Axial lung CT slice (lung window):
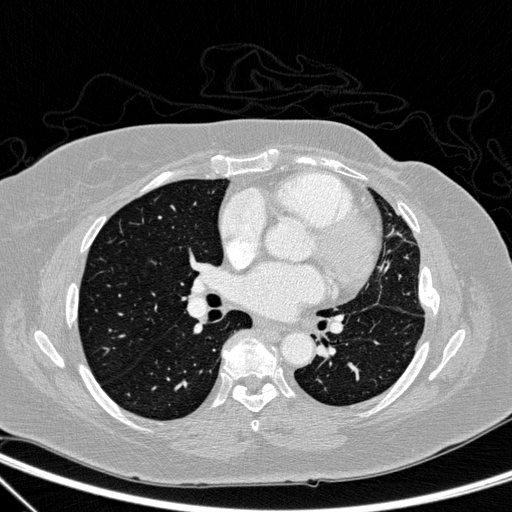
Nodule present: no